Aerial crown-view tile of a tropical tree (Barro Colorado Island, Panama), acquired 20250915:
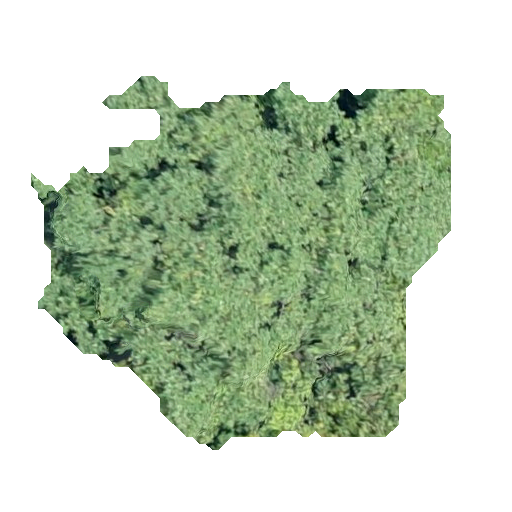
Species: Hieronyma alchorneoides
GBIF accepted scientific name: Hieronyma alchorneoides
Crown area: 162.287 m²